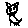
Label: cat